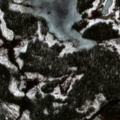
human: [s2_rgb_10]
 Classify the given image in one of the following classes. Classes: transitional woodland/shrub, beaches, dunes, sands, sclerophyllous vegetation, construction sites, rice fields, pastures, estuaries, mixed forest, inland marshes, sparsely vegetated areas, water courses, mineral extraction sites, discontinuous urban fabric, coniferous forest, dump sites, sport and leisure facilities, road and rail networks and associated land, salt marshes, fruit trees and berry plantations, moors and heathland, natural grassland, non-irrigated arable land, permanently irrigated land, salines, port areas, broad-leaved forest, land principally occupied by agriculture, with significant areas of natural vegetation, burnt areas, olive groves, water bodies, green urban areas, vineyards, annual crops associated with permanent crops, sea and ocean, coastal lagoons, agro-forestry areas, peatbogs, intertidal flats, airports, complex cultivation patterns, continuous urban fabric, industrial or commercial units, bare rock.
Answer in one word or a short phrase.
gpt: coniferous forest, transitional woodland/shrub